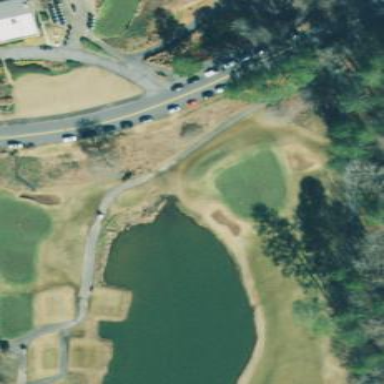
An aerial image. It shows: Picturesque scene of golf course with lateral water hazard.